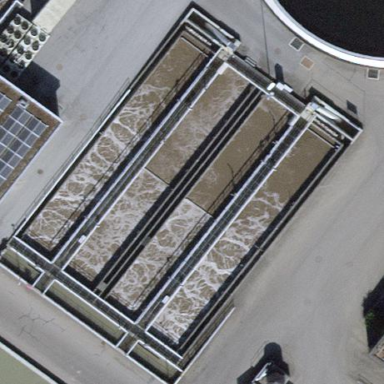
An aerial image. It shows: View of wastewater plant.